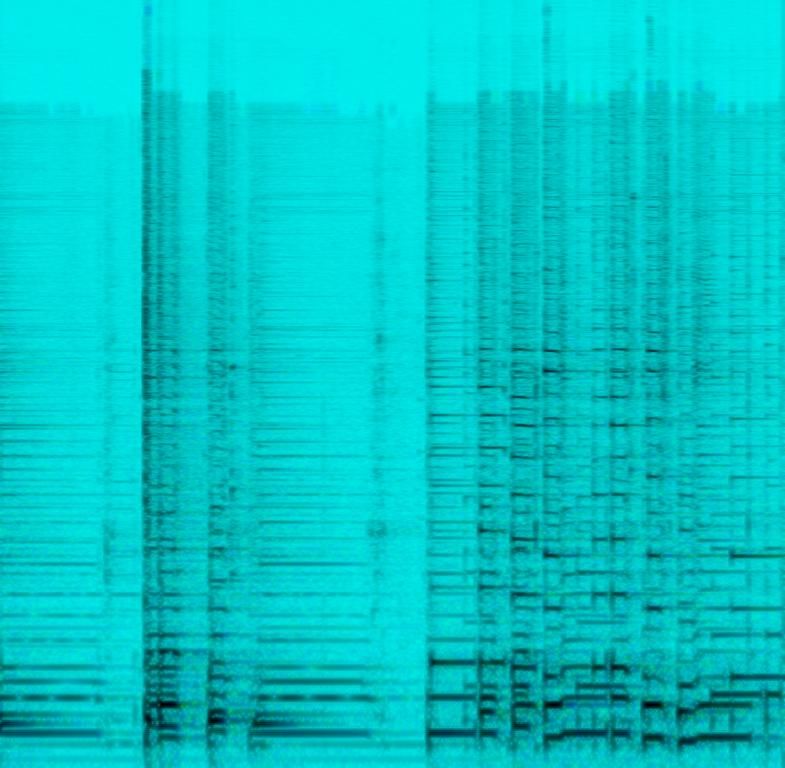
A fiery, passionate flamenco duet between a nylon string guitar player and a clapping dancer. The guitar playing is virtuosic, employing flamenco strumming and fast scales. The rhythms are complex and additive.